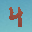
Label: 4